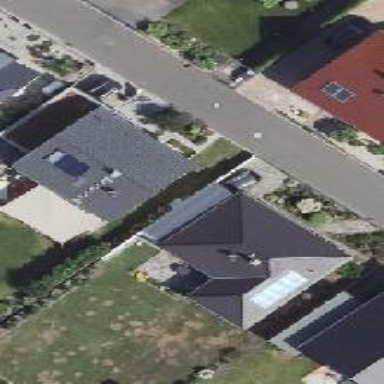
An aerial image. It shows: Detached building with hipped roof shape.